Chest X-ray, PA view. Patient: 44 years old, sex F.
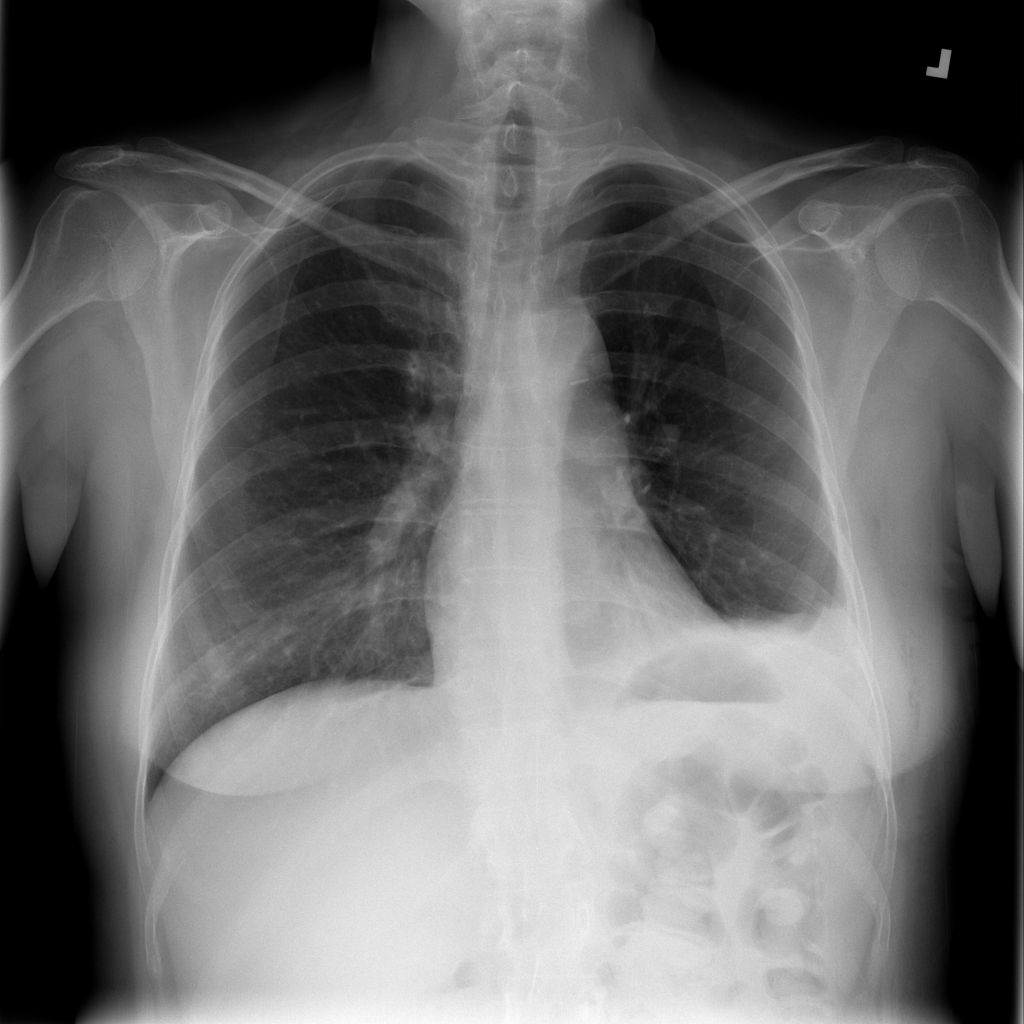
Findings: Atelectasis, Effusion, Emphysema, Pneumothorax